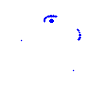
Particle: electron